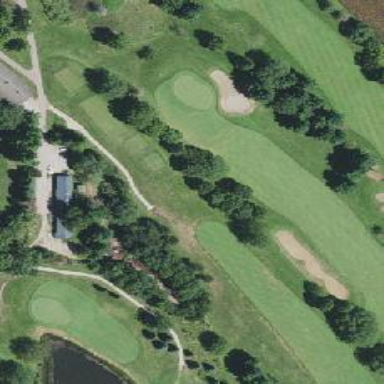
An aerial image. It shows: Grassy area designated as golf fairway.